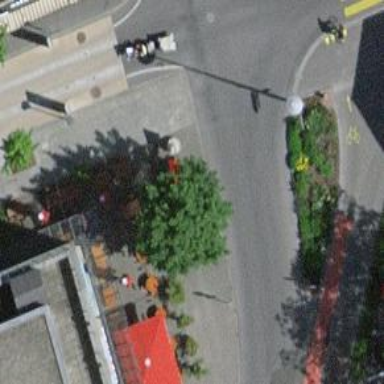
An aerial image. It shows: Red bench.